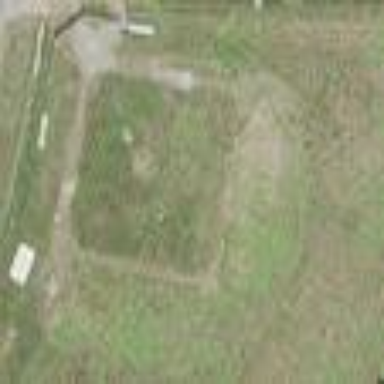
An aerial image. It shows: Baseball pitch for leisure land activities.